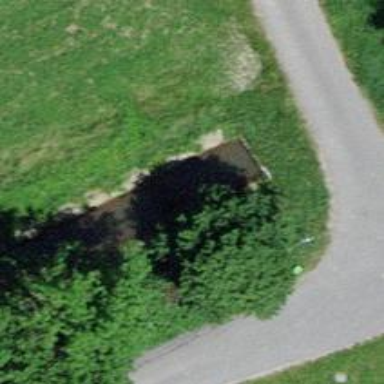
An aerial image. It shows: Culvert tunnel under drain waterway.